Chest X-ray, AP view. Patient: 69 years old, sex M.
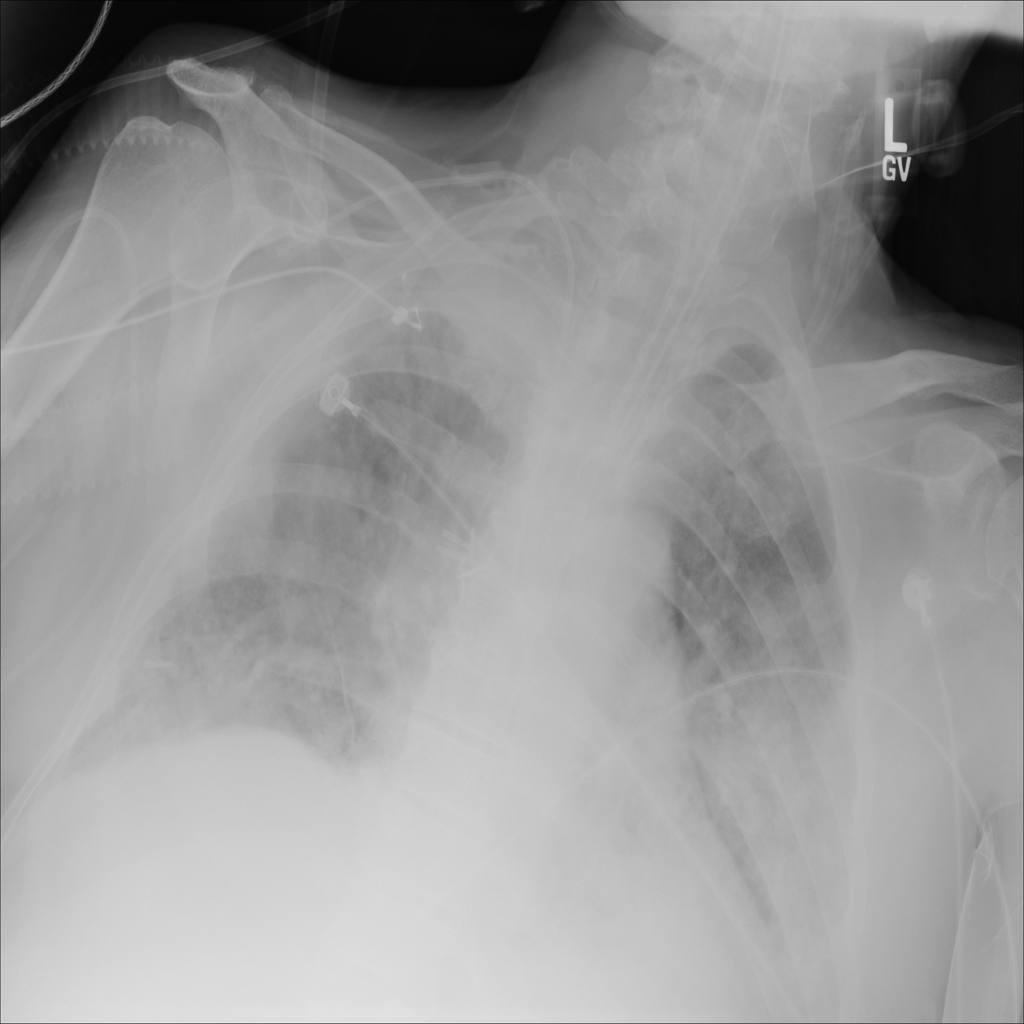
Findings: Infiltration, Mass